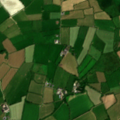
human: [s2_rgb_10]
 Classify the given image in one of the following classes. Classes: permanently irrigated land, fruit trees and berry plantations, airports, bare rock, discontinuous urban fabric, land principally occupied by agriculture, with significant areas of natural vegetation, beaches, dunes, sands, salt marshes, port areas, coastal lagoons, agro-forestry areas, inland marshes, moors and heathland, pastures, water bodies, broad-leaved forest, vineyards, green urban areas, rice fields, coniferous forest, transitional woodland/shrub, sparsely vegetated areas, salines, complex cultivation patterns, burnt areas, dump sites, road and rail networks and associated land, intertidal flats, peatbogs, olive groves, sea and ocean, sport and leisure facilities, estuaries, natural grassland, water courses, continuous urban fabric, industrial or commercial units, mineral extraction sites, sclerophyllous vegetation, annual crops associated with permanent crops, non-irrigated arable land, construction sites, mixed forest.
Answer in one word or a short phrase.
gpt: pastures